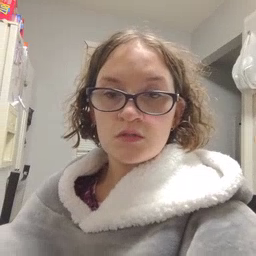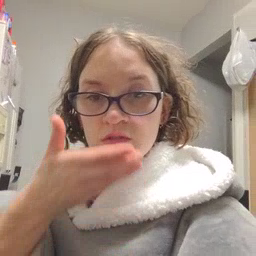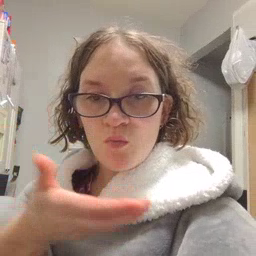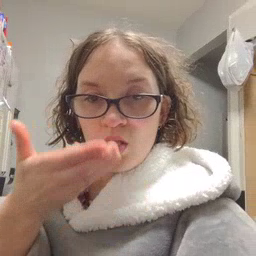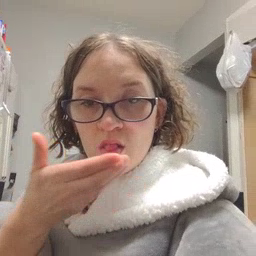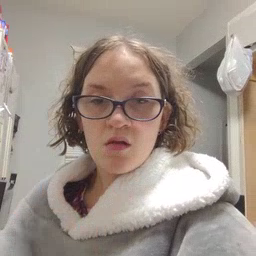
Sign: cereal